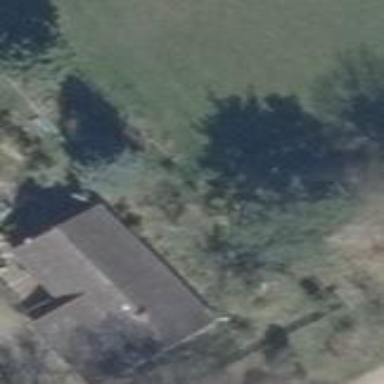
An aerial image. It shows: Simple and straightforward house.